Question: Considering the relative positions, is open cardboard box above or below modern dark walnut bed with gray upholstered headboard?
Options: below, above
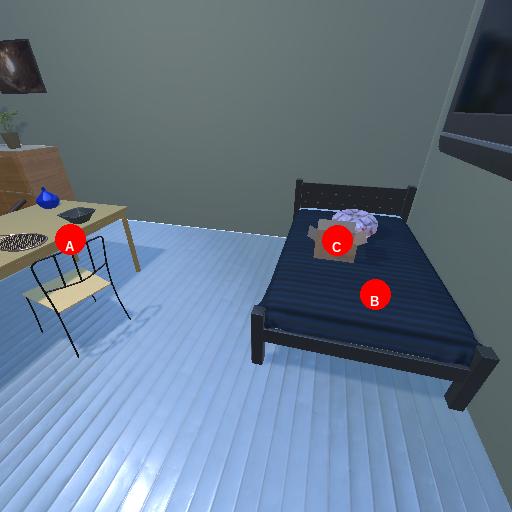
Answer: below